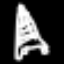
Label: The Eiffel Tower